Interaction volume radius: 5 \u00c5
Interaction volume height: 25 \u00c5
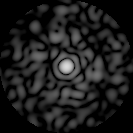
Disorder parameter: 0.8534